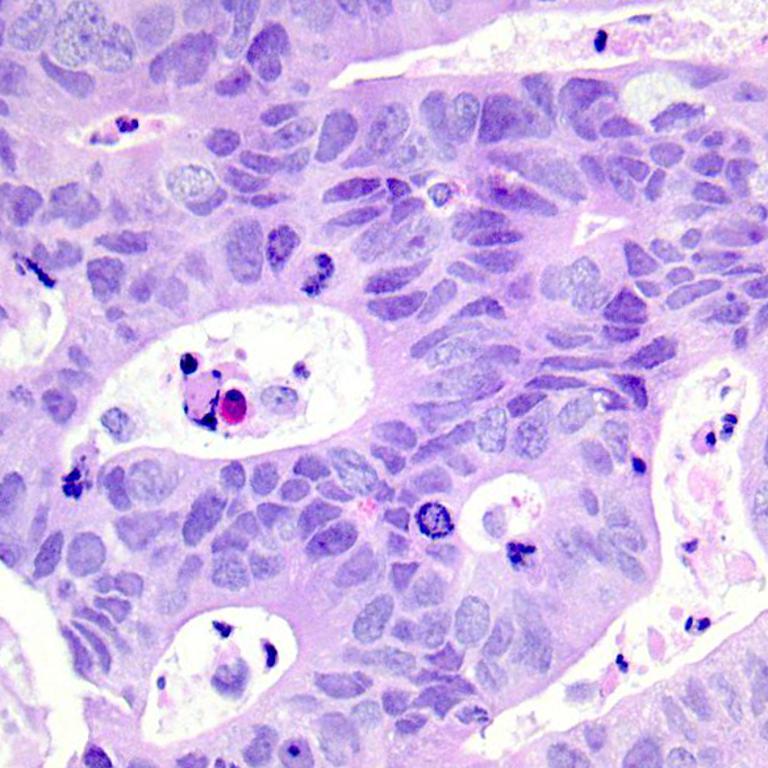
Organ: colon
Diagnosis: adenocarcinomas